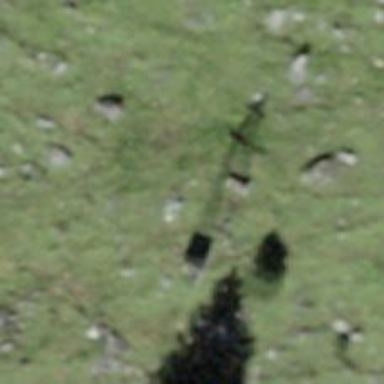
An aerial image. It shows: Pylon for aerialway.